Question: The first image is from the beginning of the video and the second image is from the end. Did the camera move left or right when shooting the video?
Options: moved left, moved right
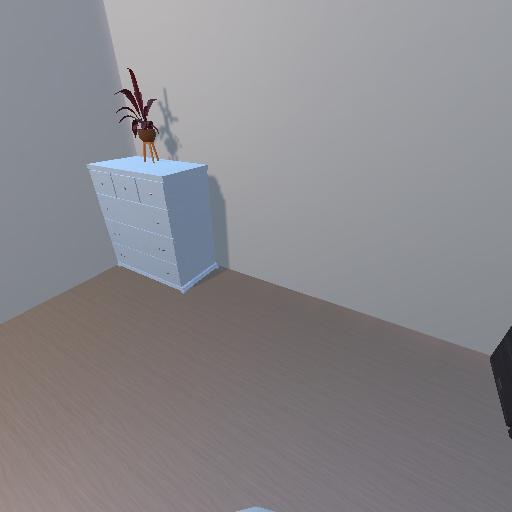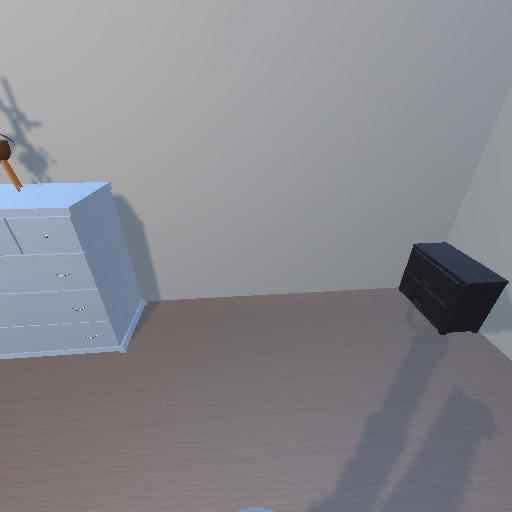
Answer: moved left